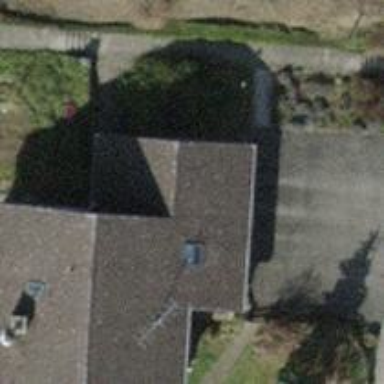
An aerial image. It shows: Detached building with gabled roof.